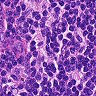
Metastatic tissue present: no